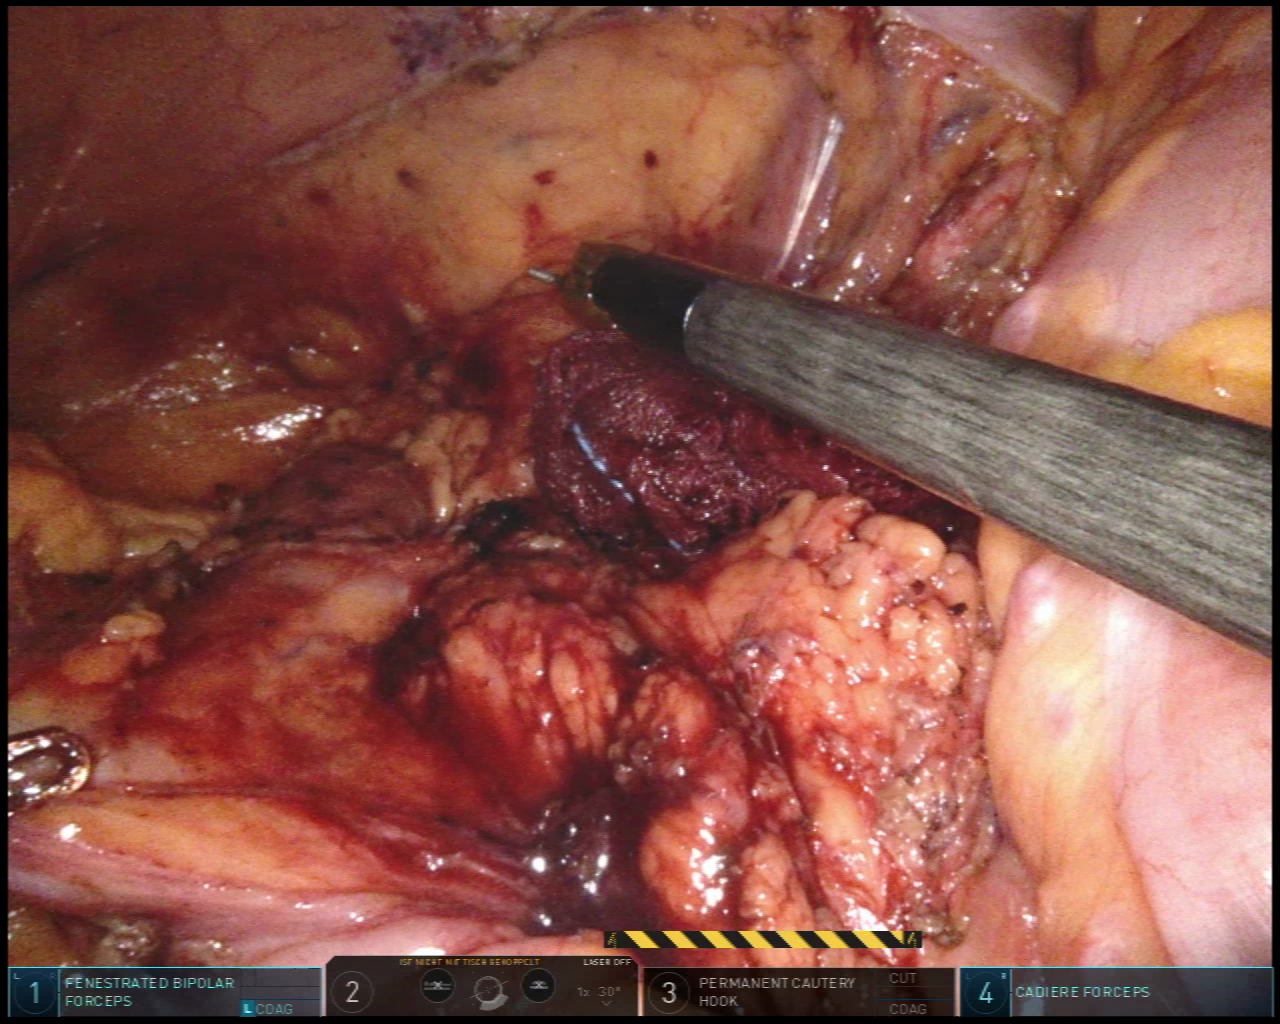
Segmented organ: ureter
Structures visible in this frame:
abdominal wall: yes
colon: yes
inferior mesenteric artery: no
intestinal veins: no
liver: no
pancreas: no
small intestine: no
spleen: no
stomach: no
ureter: yes
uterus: no
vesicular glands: no